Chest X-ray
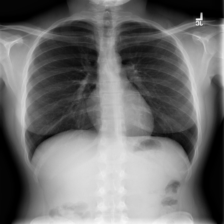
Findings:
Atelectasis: negative
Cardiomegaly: negative
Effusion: negative
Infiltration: negative
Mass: negative
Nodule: negative
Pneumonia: negative
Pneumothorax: negative
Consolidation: negative
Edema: negative
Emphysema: negative
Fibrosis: negative
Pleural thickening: negative
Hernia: negative